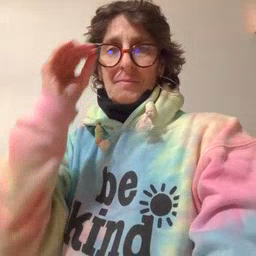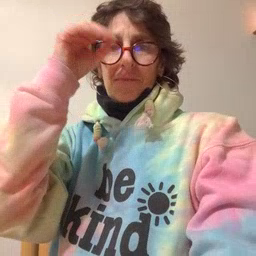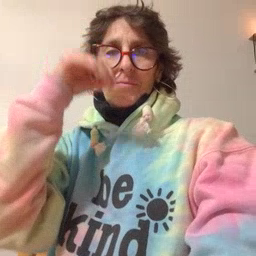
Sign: owl